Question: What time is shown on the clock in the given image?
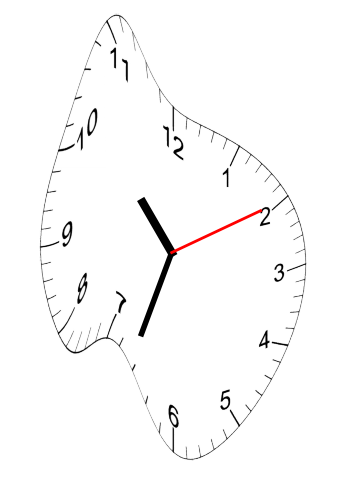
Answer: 10:33:10